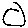
Label: circle